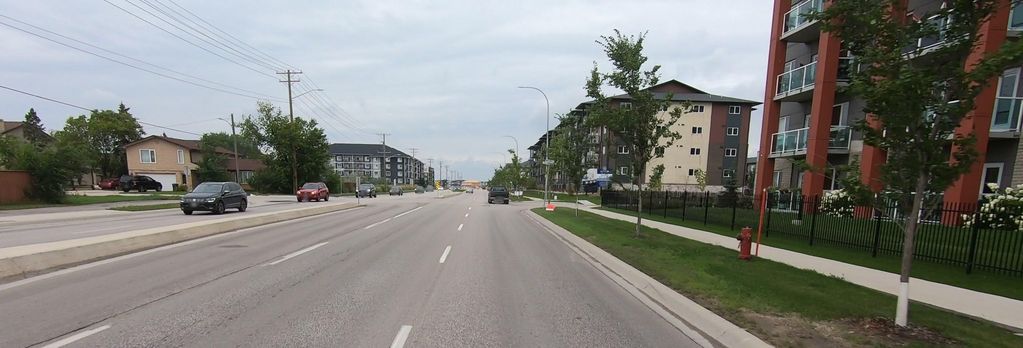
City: winnipeg